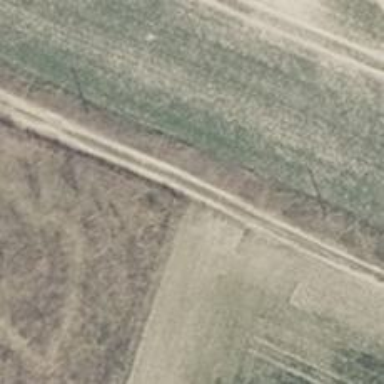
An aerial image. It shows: Track on the ground with grade3 tracktype.